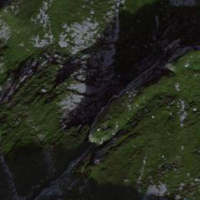
EUNIS habitat code: 48
Species observed at this site:
Saxifraga aizoides